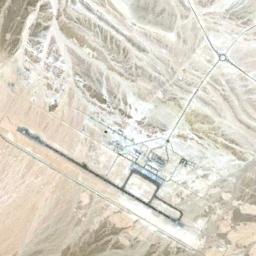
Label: airport